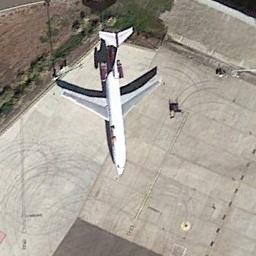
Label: airplane